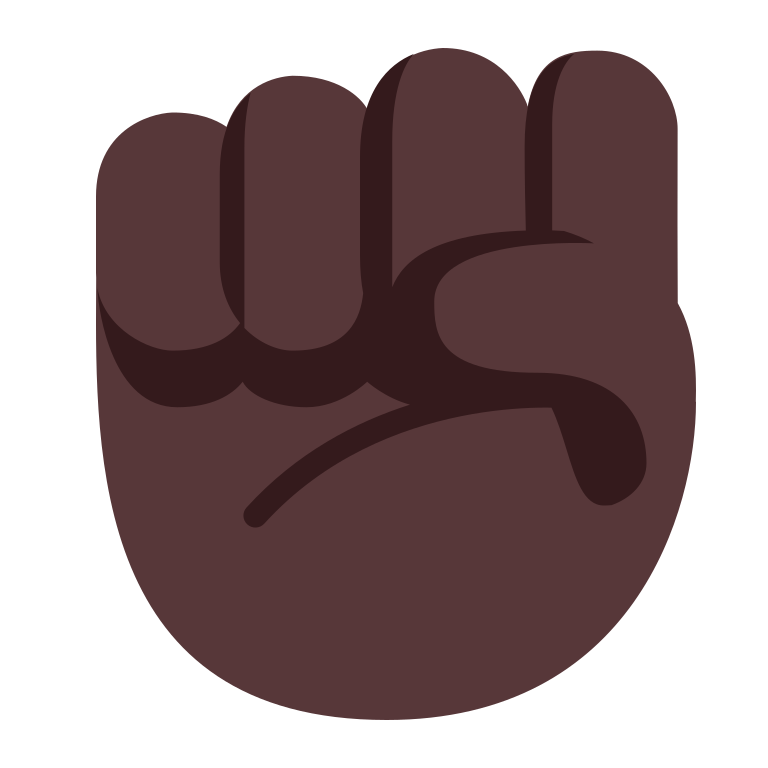
raised fist flat dark